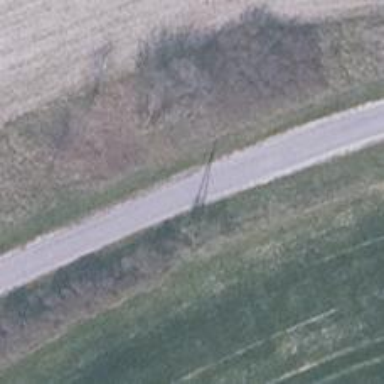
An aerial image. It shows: Unclassified road.